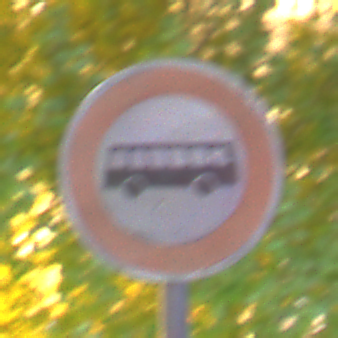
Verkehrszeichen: VerbotKraftomnibusse
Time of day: Night
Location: Outdoor (Urban)
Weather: PartlyCloudy
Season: NotSpecified
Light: Natural